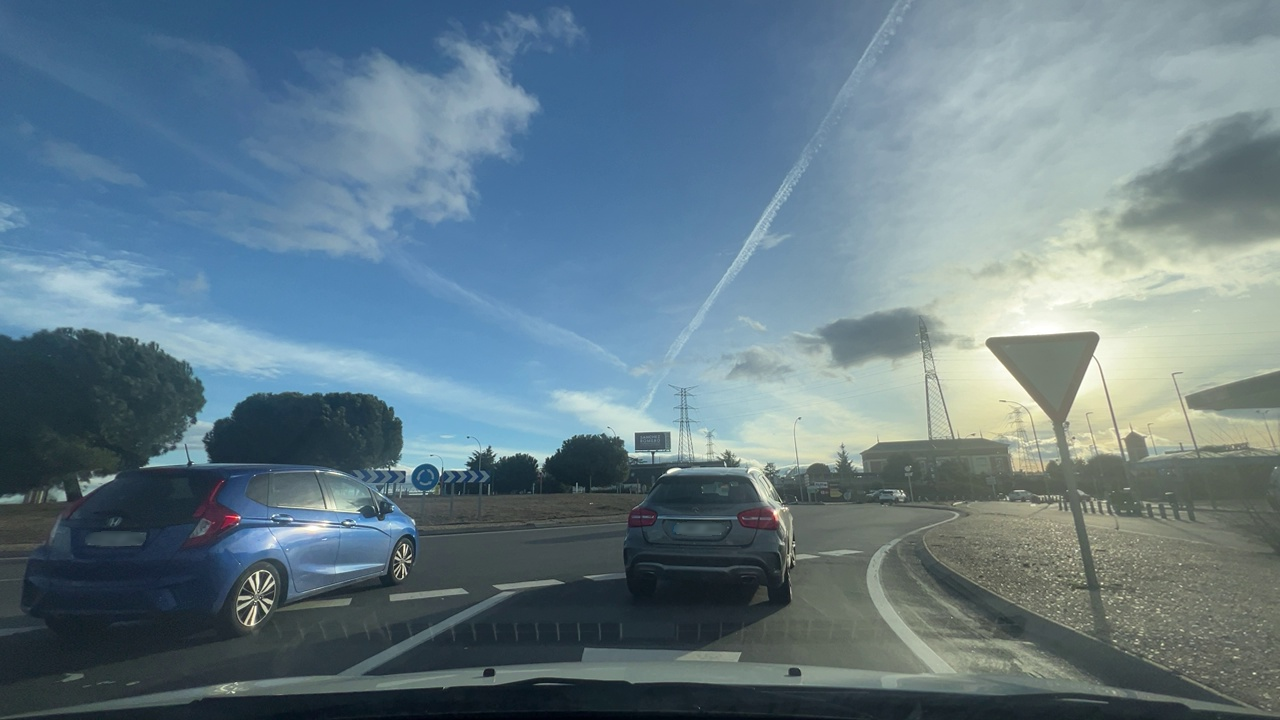
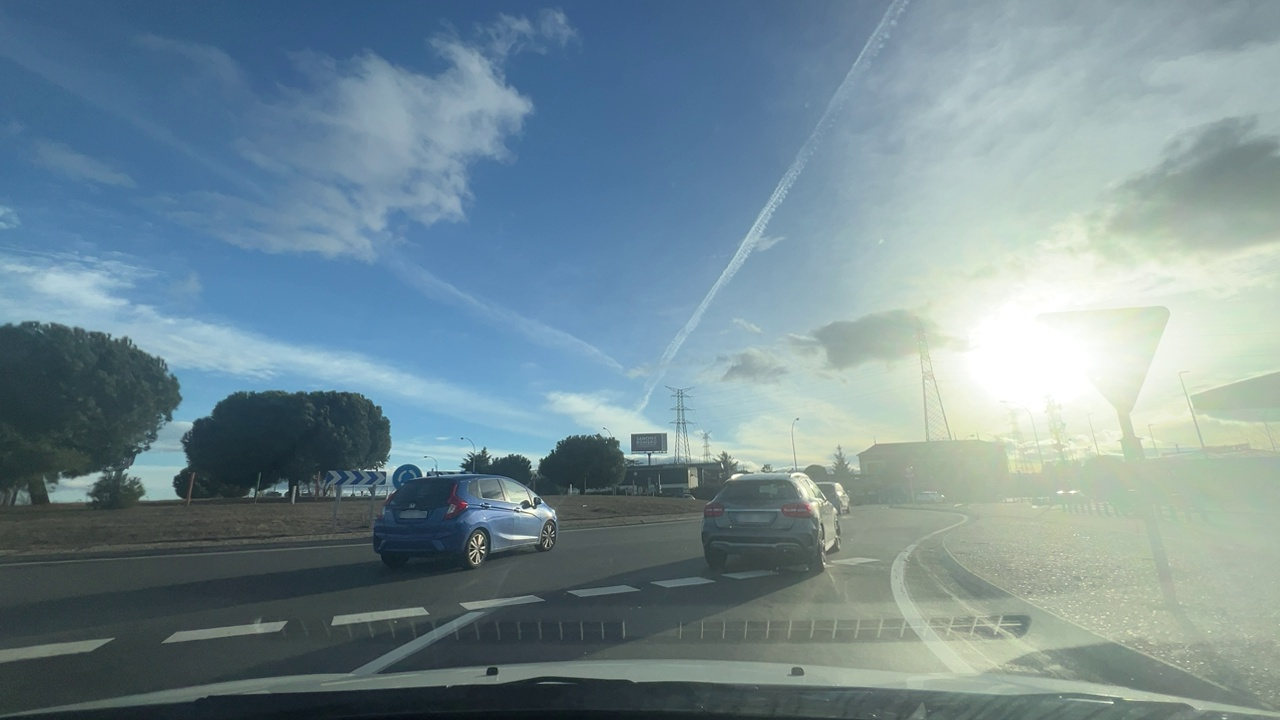
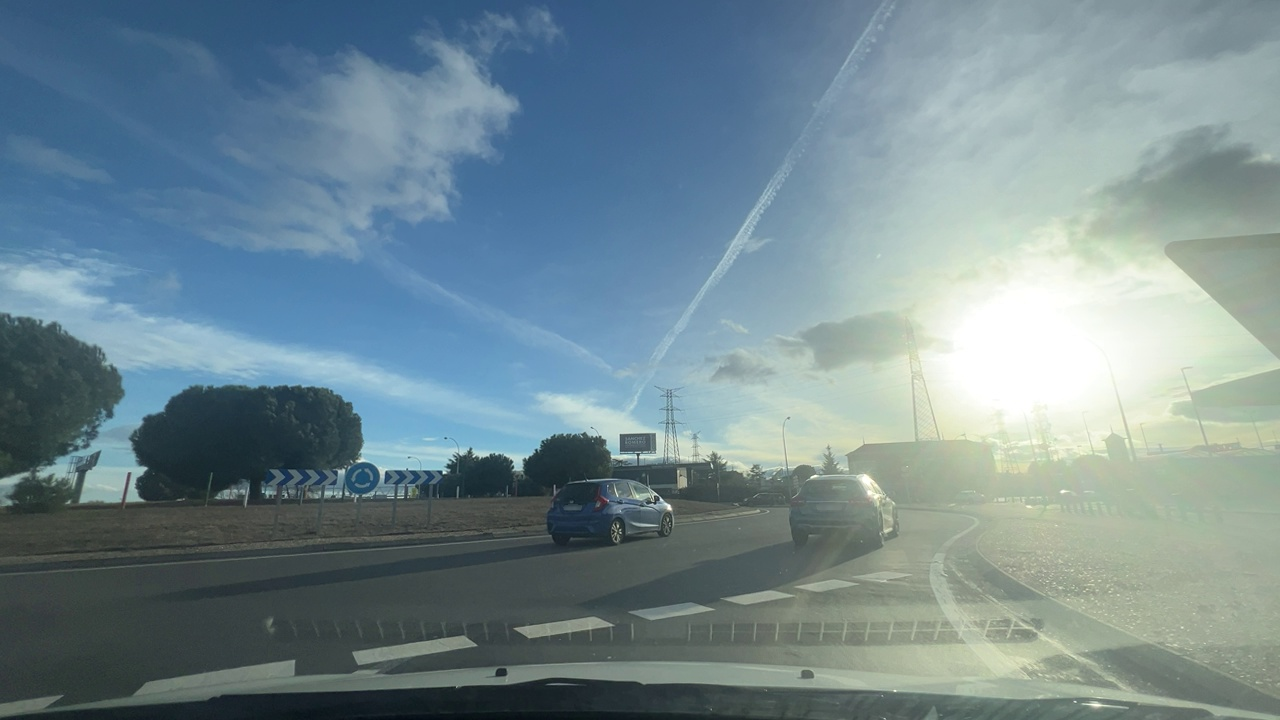
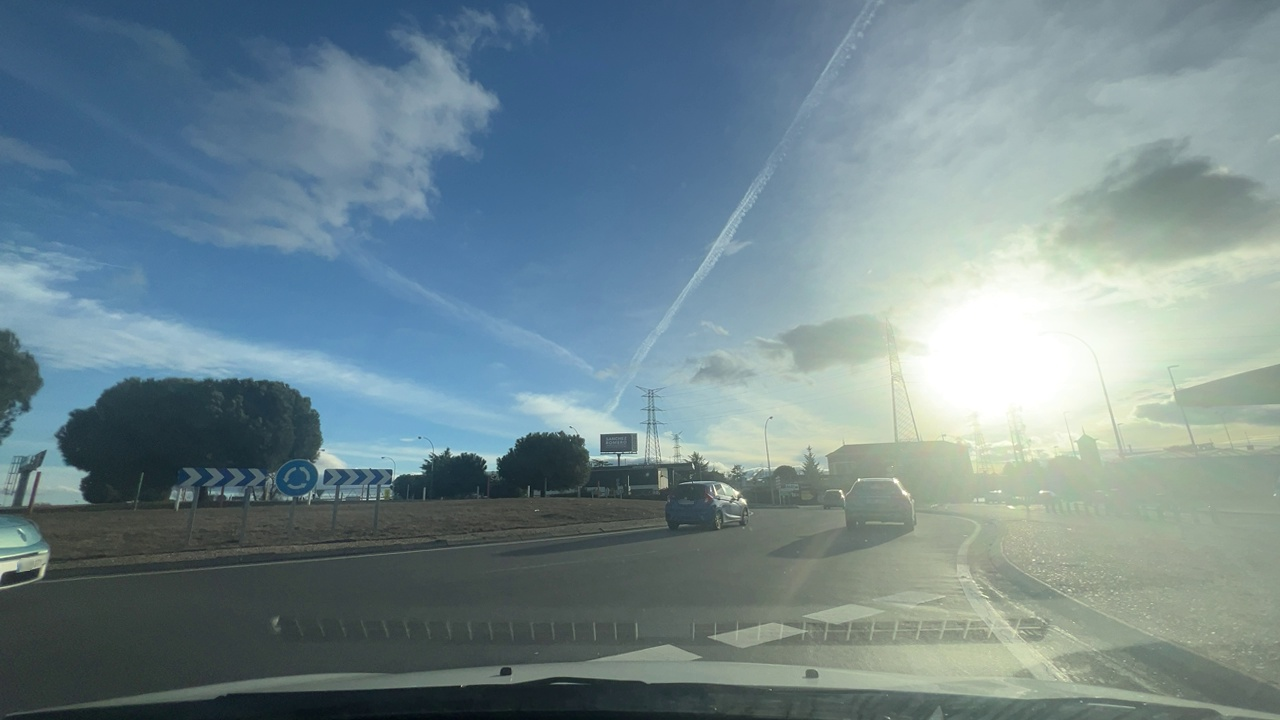
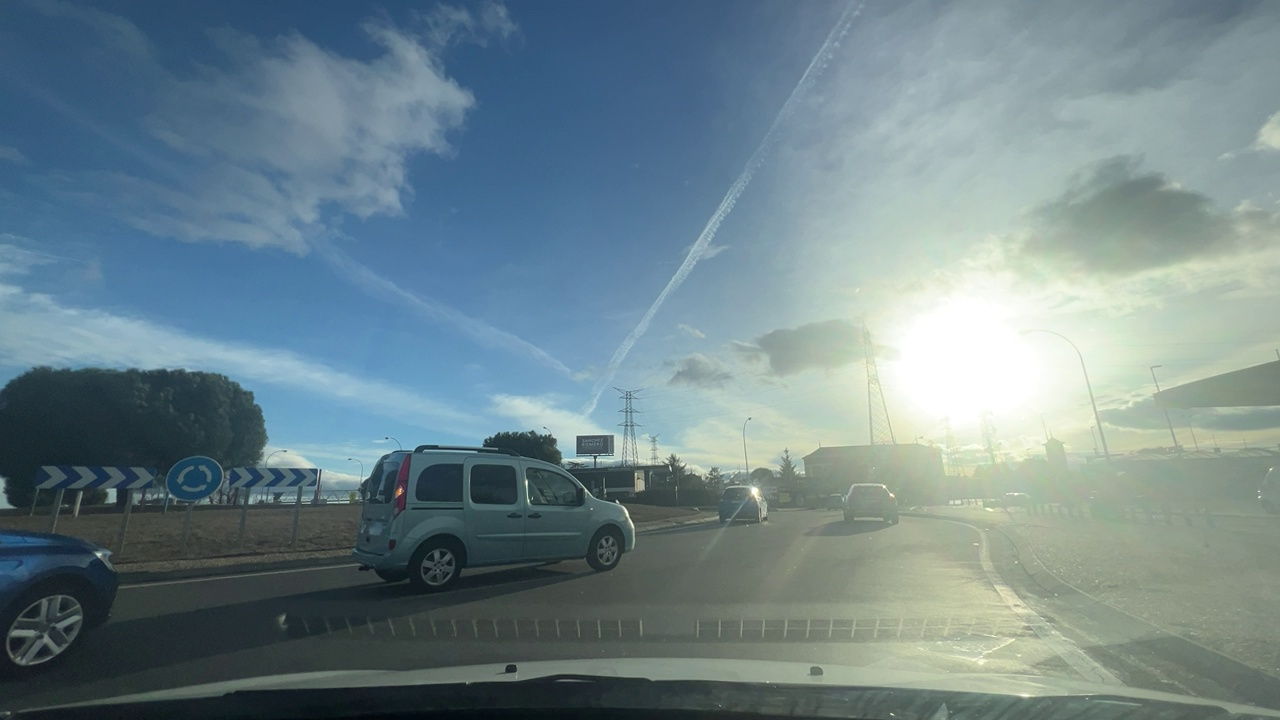
Situation: Roundabout
Question: Is the ego vehicle currently inside a roundabout?
Answer: Yes
Reasoning: The ego vehicle is traveling within a circular roadway surrounding a central island.

Situation: Roundabout
Question: Is a roundabout visible ahead in the ego direction?
Answer: Yes
Reasoning: A circular intersection sign and central island are visible ahead.

Situation: Roundabout
Question: Is the ego vehicle stationary while another vehicle crosses its path within the roundabout?
Answer: Yes
Reasoning: The ego vehicle is driving slowly while another vehicle crosses from left to right inside the roundabout.